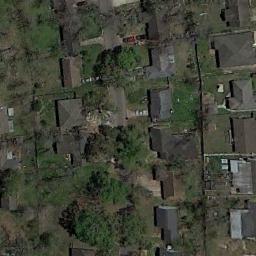
Label: residential